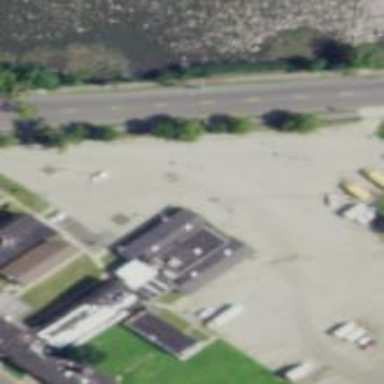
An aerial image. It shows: Parking area.